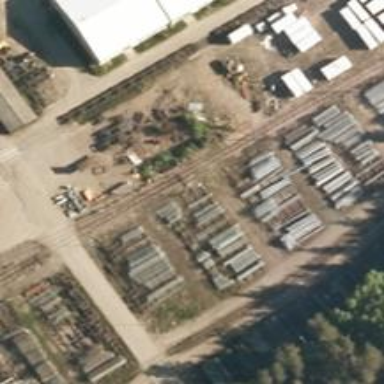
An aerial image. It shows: Rail spur service.